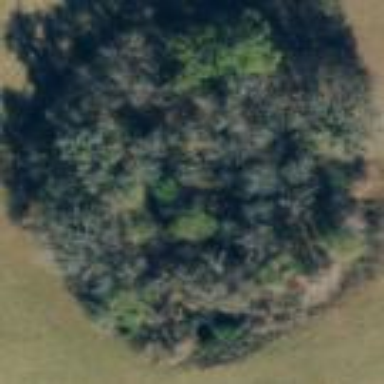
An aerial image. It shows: Mixed woodland with variety of leaf types and cycles.